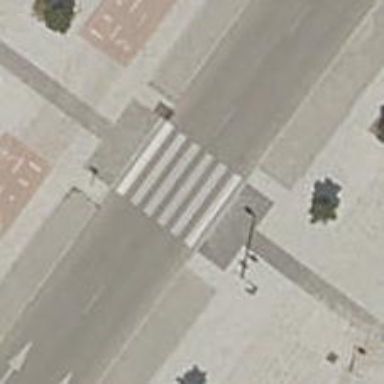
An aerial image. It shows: Uncontrolled crossing on the road.